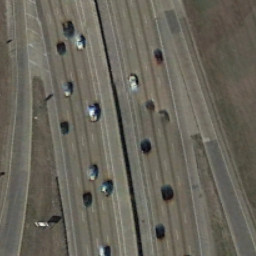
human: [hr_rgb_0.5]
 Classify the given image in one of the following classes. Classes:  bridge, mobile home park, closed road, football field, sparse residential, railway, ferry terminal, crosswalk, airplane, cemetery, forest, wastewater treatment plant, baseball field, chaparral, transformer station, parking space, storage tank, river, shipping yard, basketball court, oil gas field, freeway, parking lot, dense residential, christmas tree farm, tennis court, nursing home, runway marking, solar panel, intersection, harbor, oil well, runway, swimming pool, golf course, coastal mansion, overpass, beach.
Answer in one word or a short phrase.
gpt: freeway